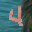
Label: 4